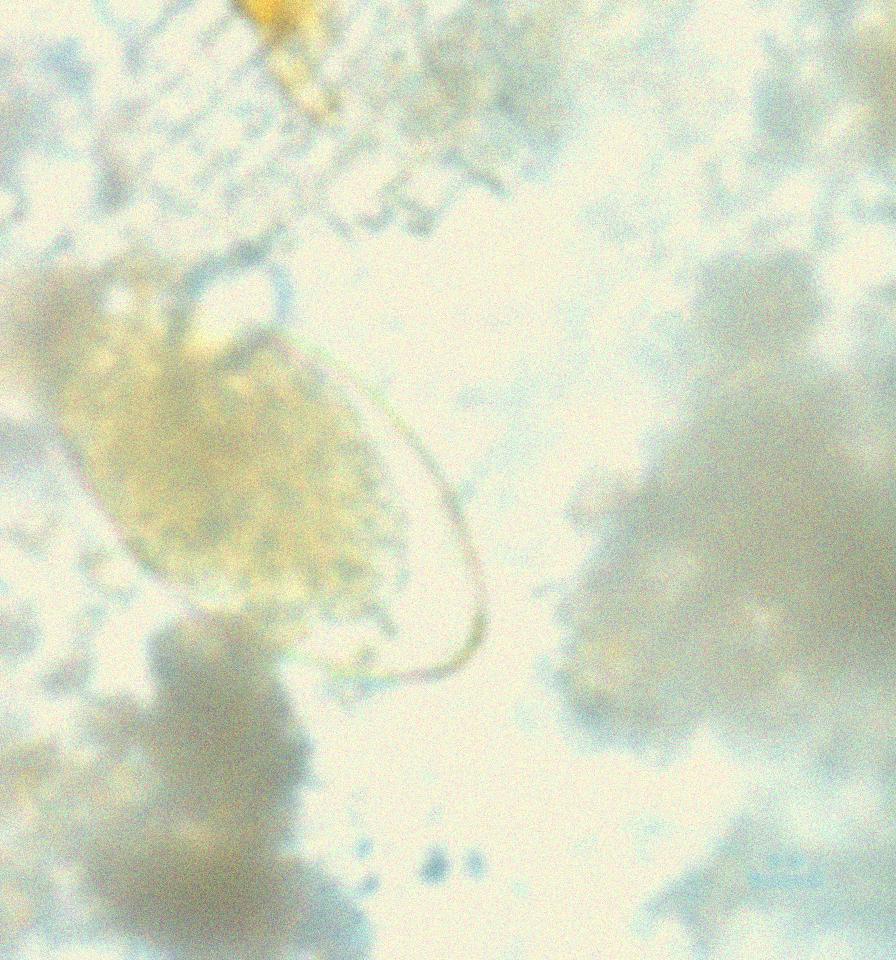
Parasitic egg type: Fasciolopsis buski